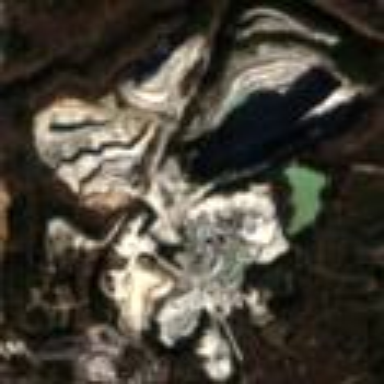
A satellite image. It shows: Quarry used for extracting aggregates.